Question: I've got a ribbon bar in my silverlight app and on one of the icons I would like for there to be a badge icon showing the number of items in the view that the icon activates.
Picture the Mail icon in OS X showing the number of unread messages or the notifications counter on an IOS app icon.
I don't know much about xaml styles, but it seems to me I could duplicate the default style for the ribbon bar button, then add to it with some sort of red circle, and a white text that took in its value from a new property on the ribbon bar button somehow so I would be able to bind to it.
Does anyone have an example of something like this I can start from?
---
Thanks Shawn for the answer. This is what I ended up doing:
In the xaml:
'''
<telerikRibbonBar:RadRibbonRadioButton
Text="Expired Active Call Factors"
Size="Large"
LargeImage="/CallFactorDatabase.UI;component/Images/Ribbon/Large/ExpiredActiveView.png"
Command="{Binding ActivateViewCommand}"
CommandParameter="ExpiredActiveView">
<Grid>
<Grid.Resources>
<converters:BooleanToVisibilityConverter x:Key="visibleWhenTrueConverter" VisibilityWhenTrue="Visible" VisibilityWhenFalse="Collapsed" />
</Grid.Resources>
<Grid Width="27" Height="27" Visibility="{Binding ExpiredActiveCallFactors, Converter={StaticResource visibleWhenTrueConverter}}" Margin="50,-40,0,0">
<Ellipse Fill="Black" Width="27" Height="27"/>
<Ellipse Width="25" Height="25" VerticalAlignment="Center" HorizontalAlignment="Center">
<Ellipse.Fill>
<LinearGradientBrush StartPoint="0,0" EndPoint="0,1">
<GradientStop Color="Coral" Offset="0.0" />
<GradientStop Color="Red" Offset="1.0" />
</LinearGradientBrush>
</Ellipse.Fill>
</Ellipse>
<Viewbox Width="25" Height="25" VerticalAlignment="Center" HorizontalAlignment="Center" >
<TextBlock Text="{Binding ExpiredActiveCallFactorsCount}" Foreground="White"/>
</Viewbox>
</Grid>
</Grid>
</telerikRibbonBar:RadRibbonRadioButton>
'''
How it looks:

No luck getting it in front of the ribbon button but oh well.
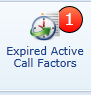
Answer: Here's my solution for this. By default, the badge will show in the upper right corner. You can change this by setting the "BadgeMarginOffset" property. I've attached a couple of images to show how it appears. One, which shows the badge wrapping a Telerik RadRibbonButton. You can also change the background and foreground colors of the badge (BadgeBackground, BadgeForeground). The defaults are shown below.
<URL>
<URL>
<URL>
The UserControl's XAML
'''
<UserControl x:Class="Foundation.Common.Controls.Wpf.Badge"
xmlns="http://schemas.microsoft.com/winfx/2006/xaml/presentation"
xmlns:x="http://schemas.microsoft.com/winfx/2006/xaml"
xmlns:mc="http://schemas.openxmlformats.org/markup-compatibility/2006"
xmlns:d="http://schemas.microsoft.com/expression/blend/2008"
xmlns:converters="clr-namespace:Foundation.Common.Controls.Wpf.Converters"
Background="Transparent" x:Name="UserControl"
mc:Ignorable="d" >
<UserControl.Resources>
<converters:GreaterThanZeroBooleanConverter x:Key="GreaterThanZeroBooleanConverter" />
<converters:GreaterThanZeroVisibilityConverter x:Key="GreaterThanZeroVisibilityConverter"/>
</UserControl.Resources>
<UserControl.Template>
<ControlTemplate>
<Grid HorizontalAlignment="Stretch" >
<Grid.RowDefinitions>
<RowDefinition Height="Auto"/>
<RowDefinition Height="Auto"/>
</Grid.RowDefinitions>
<Border CornerRadius="10"
UseLayoutRounding="True"
x:Name="BadgeBorder"
Grid.ZIndex="99"
VerticalAlignment="Top"
HorizontalAlignment="Right"
Visibility="{Binding ElementName=UserControl, Path=Count, Mode=TwoWay, Converter={StaticResource GreaterThanZeroVisibilityConverter}}"
Grid.Row="0"
Margin="{Binding ElementName=UserControl, Path=BadgeMarginOffset}"
Height="22"
Padding="6.7,2,7,3"
Background="{Binding ElementName=UserControl, Path=BadgeBackground}">
<Border.Style>
<Style TargetType="Border">
<Style.Triggers>
<DataTrigger Binding="{Binding ElementName=UserControl, Path=Count, Mode=TwoWay, Converter={StaticResource GreaterThanZeroBooleanConverter}}" Value="True">
<DataTrigger.EnterActions>
<BeginStoryboard>
<Storyboard>
<DoubleAnimation From="0.0"
To="1.0"
Duration="0:0:0.7"
Storyboard.TargetProperty="Opacity"/>
</Storyboard>
</BeginStoryboard>
</DataTrigger.EnterActions>
</DataTrigger>
<DataTrigger Binding="{Binding ElementName=UserControl, Path=ShowDropShadow}" Value="True">
<Setter Property="Effect">
<Setter.Value>
<DropShadowEffect BlurRadius="6" ShadowDepth="4" Color="#949494"/>
</Setter.Value>
</Setter>
</DataTrigger>
</Style.Triggers>
</Style>
</Border.Style>
<TextBlock Text="{Binding ElementName=UserControl, Path=Count}"
Foreground="{Binding ElementName=UserControl, Path=BadgeForeground}"
FontWeight="Bold"
FontSize="12">
</TextBlock>
</Border>
<ContentPresenter Grid.Row="0"
Grid.RowSpan="2"
DataContext="{Binding RelativeSource={RelativeSource TemplatedParent}, Path=DataContext}"
Content="{Binding RelativeSource={RelativeSource TemplatedParent}, Path=Content}" />
</Grid>
</ControlTemplate>
</UserControl.Template>
'''
The UserControl's code behind
'''
public partial class Badge : UserControl
{
#region Dependency Properties
public static readonly DependencyProperty CountProperty =
DependencyProperty.Register("Count", typeof(int), typeof(Badge));
public static readonly DependencyProperty ShowDropShadowProperty =
DependencyProperty.Register("ShowDropShadow", typeof(bool), typeof(Badge), new PropertyMetadata(true));
public static readonly DependencyProperty BadgeMarginOffsetProperty =
DependencyProperty.Register("BadgeMarginOffset", typeof(Thickness), typeof(Badge));
public static readonly DependencyProperty BadgeBackgroundProperty =
DependencyProperty.Register("BadgeBackground", typeof(Brush), typeof(Badge), new PropertyMetadata(Brushes.Red));
public static readonly DependencyProperty BadgeForegroundProperty =
DependencyProperty.Register("BadgeForeground", typeof(Brush), typeof(Badge), new PropertyMetadata(Brushes.White));
#endregion Dependency Properties
#region Constructor
/// <summary>
/// Initializes a new instance of the <see cref="Badge"/> class.
/// </summary>
public Badge()
{
this.InitializeComponent();
}
#endregion Constructor
#region Properties
/// <summary>
/// Gets or sets a value indicating whether [show drop shadow].
/// </summary>
/// <value>
/// <c>true</c> if [show drop shadow]; otherwise, <c>false</c>.
/// </value>
public bool ShowDropShadow
{
get => (bool)this.GetValue(ShowDropShadowProperty);
set => this.SetValue(ShowDropShadowProperty, value);
}
/// <summary>
/// Gets or sets the badge margin offset.
/// </summary>
/// <value>
/// The badge margin offset.
/// </value>
public Thickness BadgeMarginOffset
{
get => (Thickness)this.GetValue(BadgeMarginOffsetProperty);
set => this.SetValue(BadgeMarginOffsetProperty, value);
}
/// <summary>
/// Gets or sets the badge background.
/// </summary>
/// <value>
/// The badge background.
/// </value>
public Brush BadgeBackground
{
get => (Brush)this.GetValue(BadgeBackgroundProperty);
set => this.SetValue(BadgeBackgroundProperty, value);
}
/// <summary>
/// Gets or sets the badge foreground.
/// </summary>
/// <value>
/// The badge foreground.
/// </value>
public Brush BadgeForeground
{
get => (Brush)this.GetValue(BadgeForegroundProperty);
set => this.SetValue(BadgeBackgroundProperty, value);
}
/// <summary>
/// Gets or sets the count.
/// </summary>
/// <value>
/// The count.
/// </value>
public int Count
{
get => (int)this.GetValue(CountProperty);
set => this.SetValue(CountProperty, value);
}
#endregion Properties
}
'''
Sample code for the top two images
'''
<wpf:Badge Count="108" Margin="20" HorizontalAlignment="Left" BadgeMarginOffset="0,-5,-5,0">
<Button Height="100" Width="100">
<Button.Content>
<Image Source="Resources/about.png" />
</Button.Content>
</Button>
</wpf:Badge>
'''